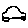
Label: car